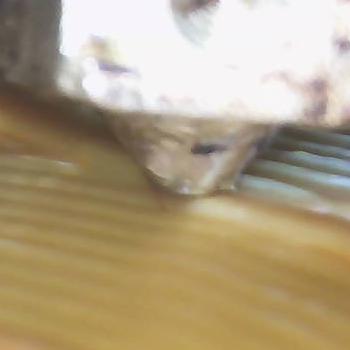
Flow rate: 265%